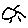
Label: sun